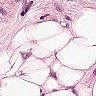
Metastatic tissue present: yes